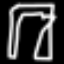
Label: pants